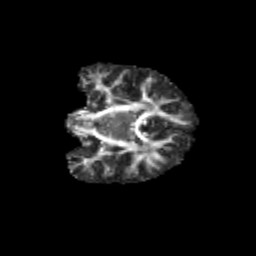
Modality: FA
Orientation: coronal
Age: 12
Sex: female
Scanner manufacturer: siemens
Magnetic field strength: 3 T
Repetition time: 3.8 s
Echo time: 0.07 s